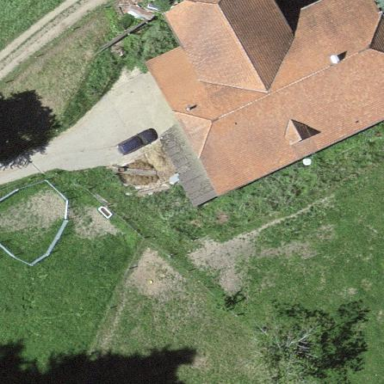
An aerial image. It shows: Farm building.